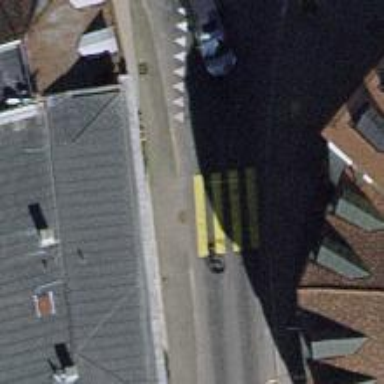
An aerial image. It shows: Uncontrolled crossing on the road.